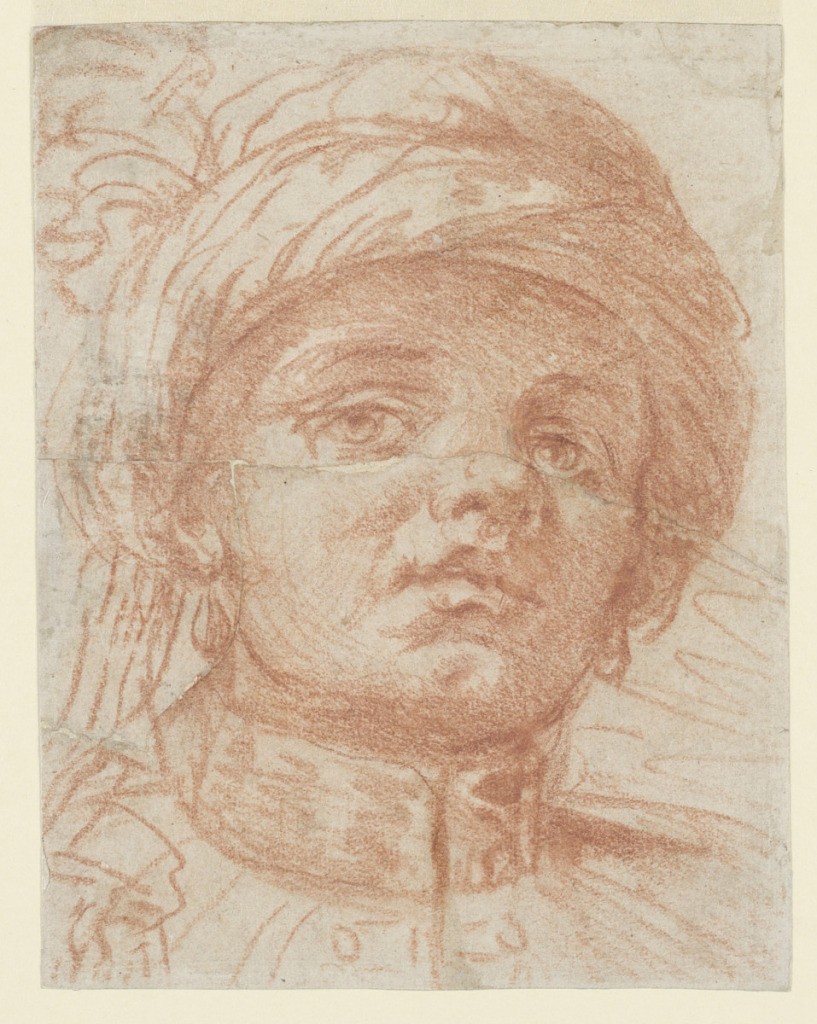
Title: Head of a Turbaned Youth
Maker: Giuseppe Nogari, Italian, 1699–1763
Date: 1730–40
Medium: Red chalk on cream paper
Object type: Drawing
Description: Head of a youth, seen frontally, wearing a turban, pendant pearl earrings, and a high collar. His head is tilted slightly back. Featured figure possibly drawn as a "blackamoor."